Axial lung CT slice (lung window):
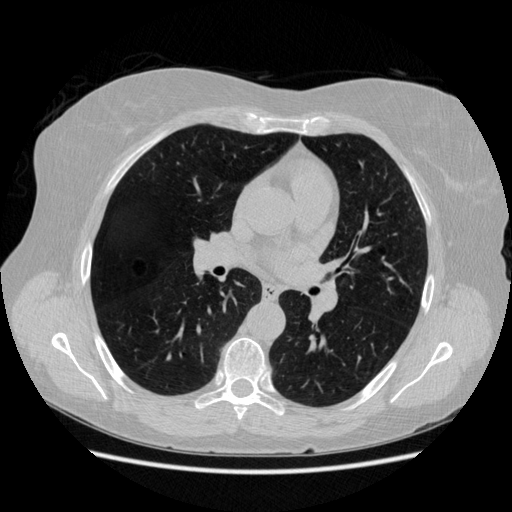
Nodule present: no